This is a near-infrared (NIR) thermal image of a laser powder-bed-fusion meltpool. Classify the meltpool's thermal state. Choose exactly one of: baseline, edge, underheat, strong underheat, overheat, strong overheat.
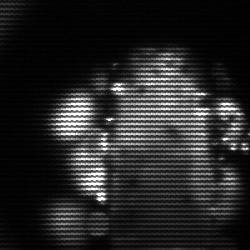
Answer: strong underheat